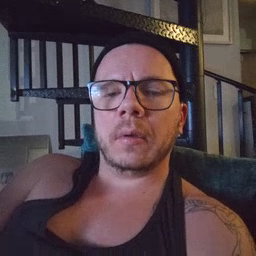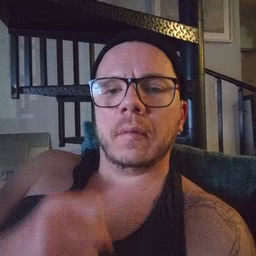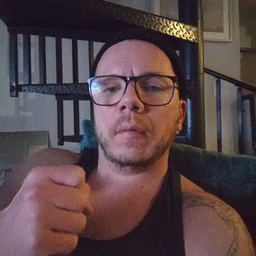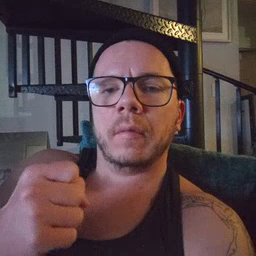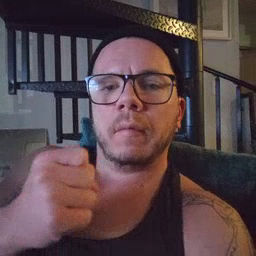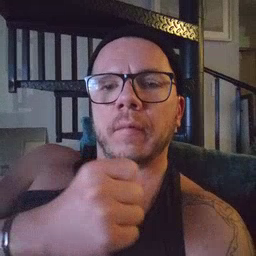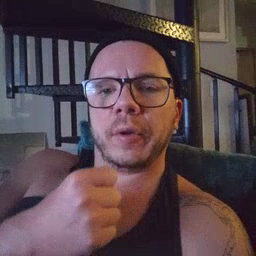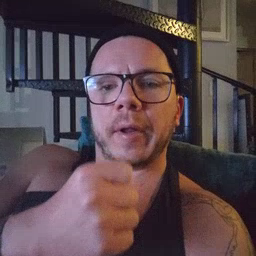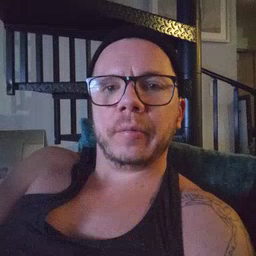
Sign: refrigerator